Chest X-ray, PA view. Patient: 38 years old, sex M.
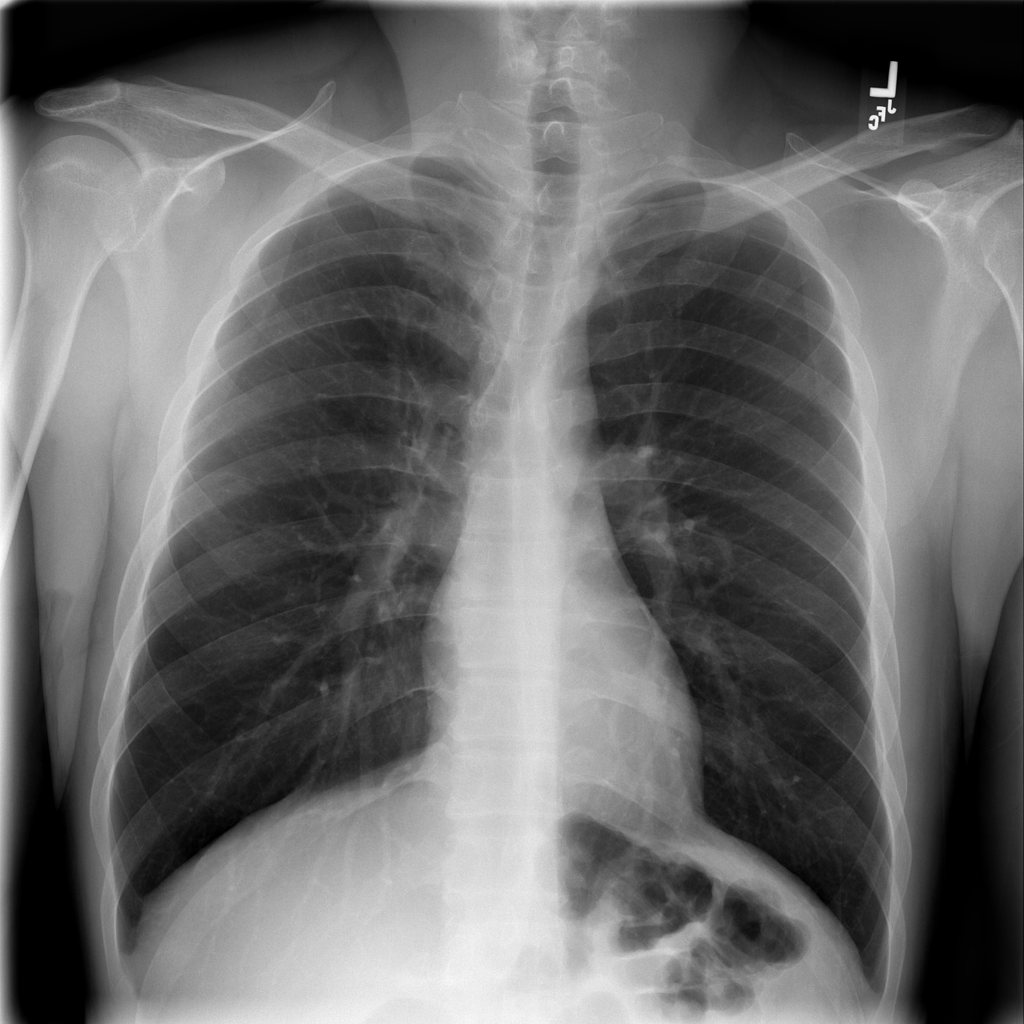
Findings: No Finding